Interaction volume radius: 10 \u00c5
Interaction volume height: 30 \u00c5
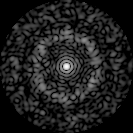
Disorder parameter: 0.7659